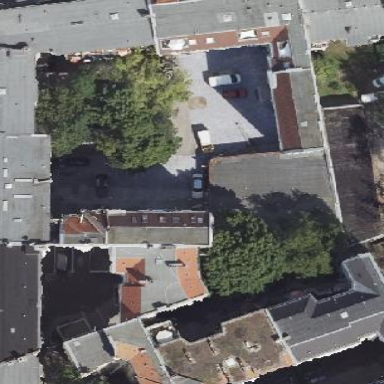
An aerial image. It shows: Commercial building.